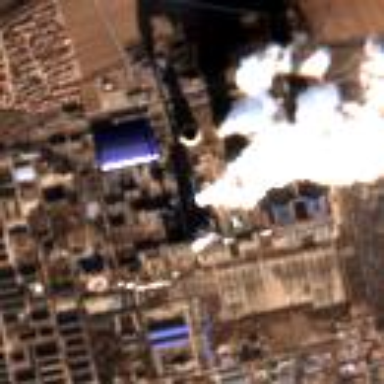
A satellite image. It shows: Industrial area with coal power plant.